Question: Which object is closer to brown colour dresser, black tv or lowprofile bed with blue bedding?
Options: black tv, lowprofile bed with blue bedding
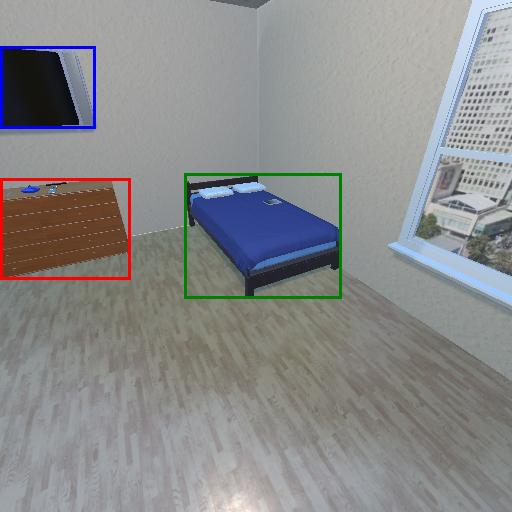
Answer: black tv